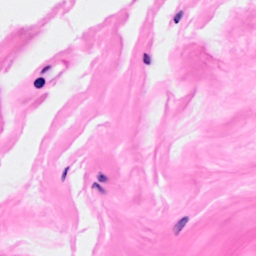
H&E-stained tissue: Breast